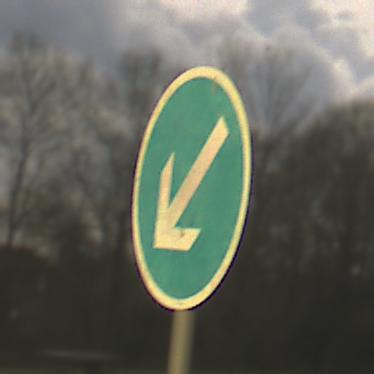
Verkehrszeichen: VorgeschriebeneVorbeifahrtLinks
Umgebung: Outdoor, Suburban
Tageszeit: MorningAfternoon
Wetter: Overcast
Licht: Natural
Jahreszeit: NotSpecified
Kontrast: LowContrast